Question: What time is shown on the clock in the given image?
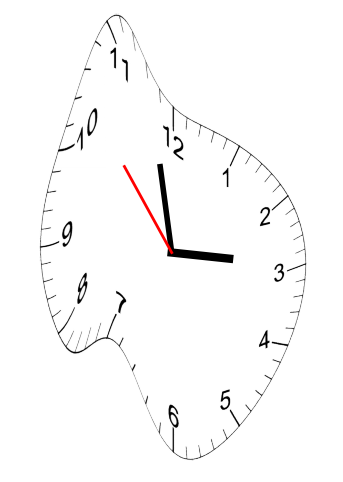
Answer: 02:57:53